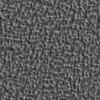
Label: not_dusty